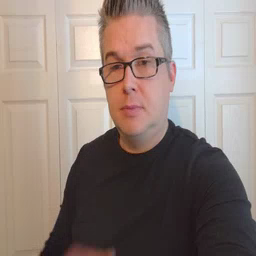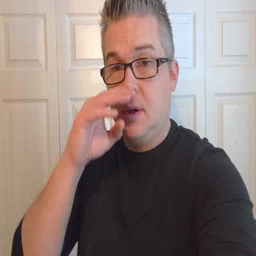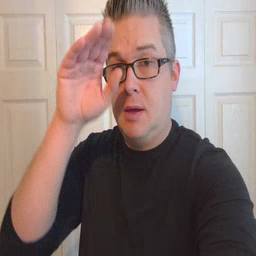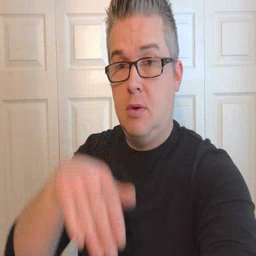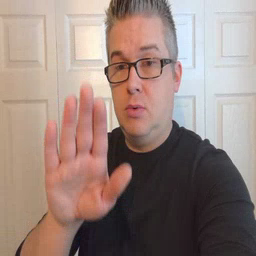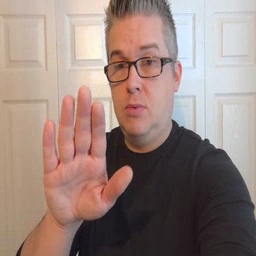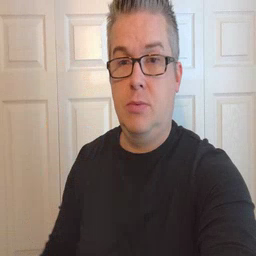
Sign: elephant